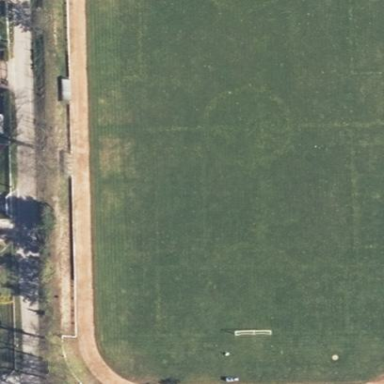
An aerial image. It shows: Soccer pitch designated for leisure and sports activities.